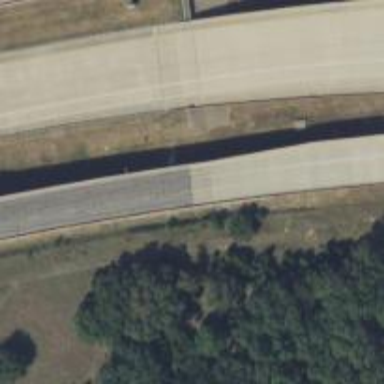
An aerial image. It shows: There is secondary road bridge with frontage road.